Question: I have an AID list of applets on my fresh javacard.what is usage of each applet? and how I can gain a list of APDU commands that each one supports? Am I need to the java source code that applet's .cap file made from? my another question : What is this 'PR' parameters and 'LC' Parameters that come after each AID?

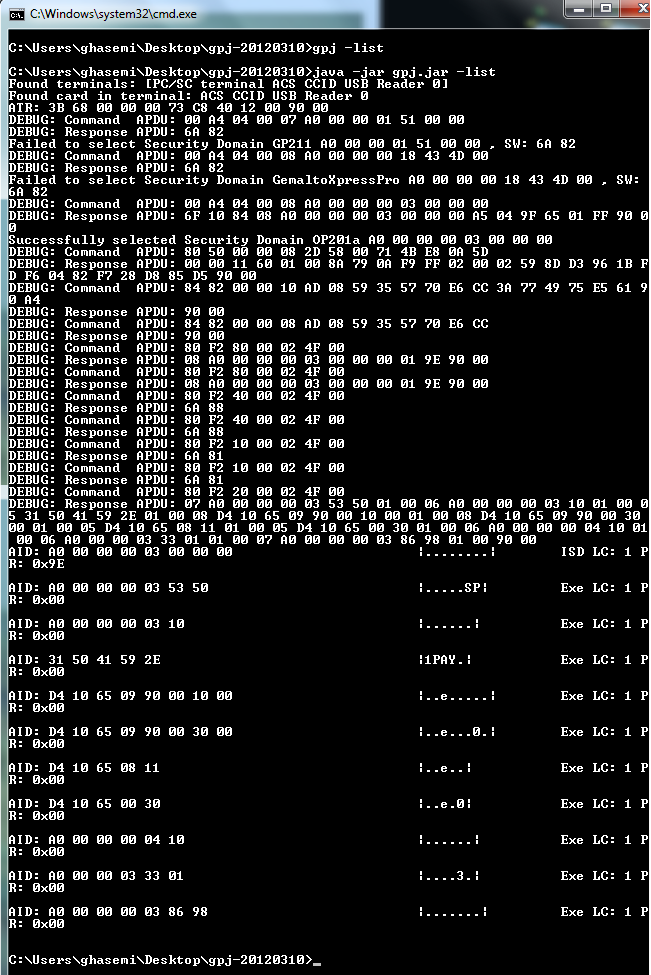
Answer: From a list of applet (instance) AIDs (note that the list you show in your post above, does only contain executable load files and security domains, but no actual applet instance AIDs), you could possibly find the registered application provider and the type of application by splitting the AIDs into their RID and PIX parts.
For instance, 'A0 00 00 00 04', looks like the RID of Master Card. Together with a PIX of '10 10', this would be a Master Card credit/debit application based on the EMV specifications for payment systems.
So you could do such guessing for all AIDs to find out what appications they could possibly represent. Google will help you for many AIDs. Alternatively you could also ask the registered application provider (that you found through the RID) what application hides behind a given AID.
As a next step, you would need to find out what protocol a certain application speaks (i.e. what command flow to use and what APDU commands the applets understand). For the examplary Master Card credit/debit card application, this would be defined in the EMV specifications for payment systems which you can get for free from <URL> of that application. You could, for instance, get such information by asking the application provider or by searching for that specific AID on the web.
The PR parameter indicates the privileges (according to Global Platform) of the executable load file/security domain. 0x00 means no privileges, 0x9E means security domain, card lock privilege, card terminate privilege, card reset privilege, cardholder verification method management privilege.
The parameter LC indicates the life-cycle state (according to Global Platform) of the executable load file/security domain. For the issuer security domain, LC indicates the card life-cycle state (1 meaning OP_READY). For the executable load files, LC indicates the load-file life-cycle state which is always 1 (LOADED).
'gpj -list'